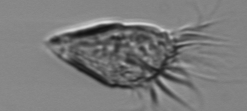
Label: Strombidium_morphotype1